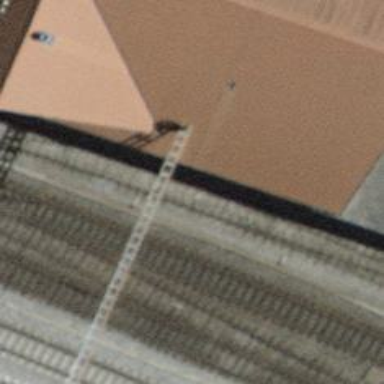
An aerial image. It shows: Railway switch.